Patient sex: M
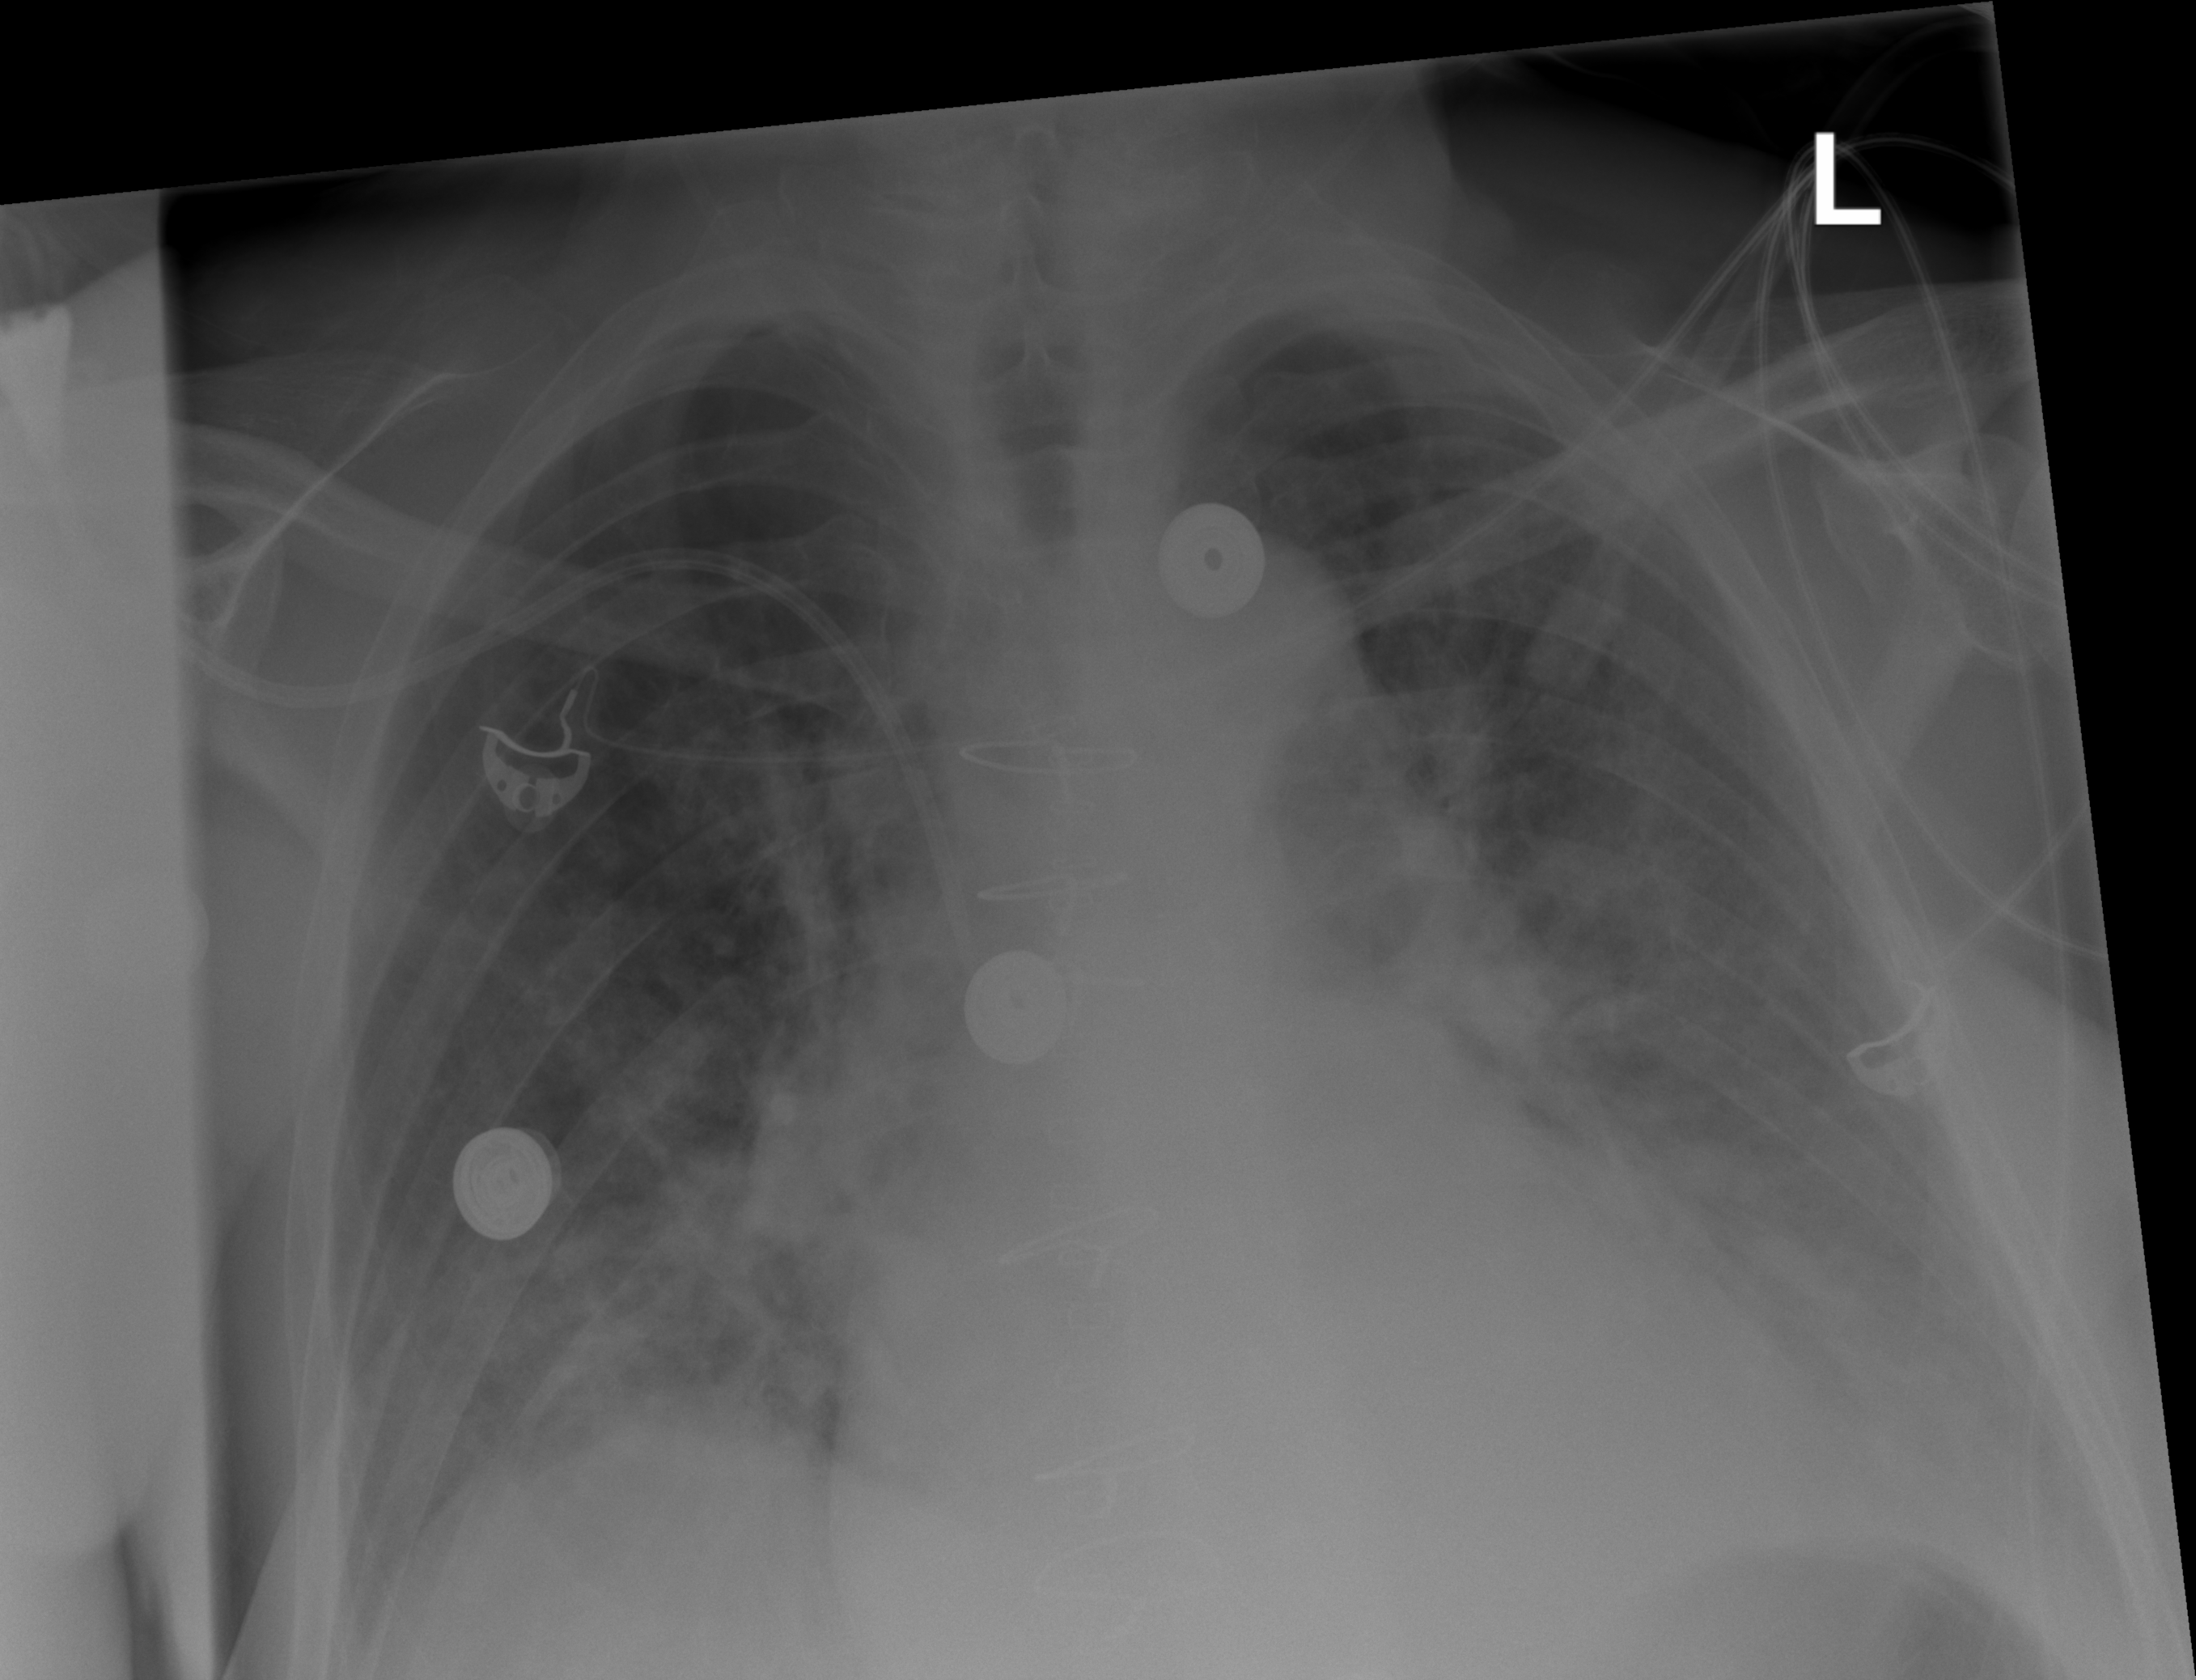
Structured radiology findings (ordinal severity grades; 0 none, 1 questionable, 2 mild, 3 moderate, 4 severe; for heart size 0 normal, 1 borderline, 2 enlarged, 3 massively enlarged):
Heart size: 2
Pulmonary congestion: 3
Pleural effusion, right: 1
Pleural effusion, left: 3
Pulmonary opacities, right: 2
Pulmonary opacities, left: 2
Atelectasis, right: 2
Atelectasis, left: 2